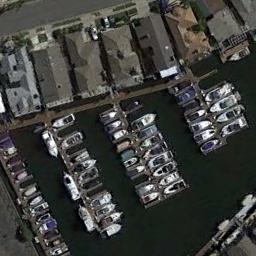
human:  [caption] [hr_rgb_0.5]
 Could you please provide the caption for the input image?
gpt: There are lots of ships in the harbor .

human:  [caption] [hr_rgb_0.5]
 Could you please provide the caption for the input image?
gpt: Many ships moored on the sea next to the harbor in the residential area .

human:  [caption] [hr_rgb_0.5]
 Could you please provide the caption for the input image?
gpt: Harbor ships come in all shapes and sizes .

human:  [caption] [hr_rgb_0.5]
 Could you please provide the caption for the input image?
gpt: The harbor has lots of neatly docked boats and some neatly arranged houses are next to the harbor .

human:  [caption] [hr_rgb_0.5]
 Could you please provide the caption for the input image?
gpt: There are some buildings and many ships at the harbor .